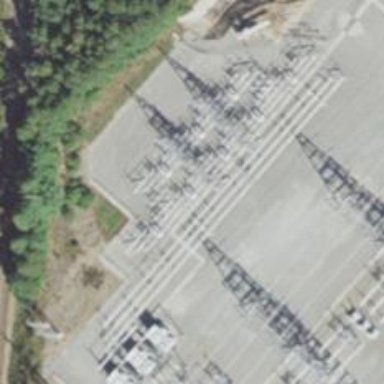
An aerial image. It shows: Switch for power supply.